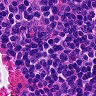
Metastatic tissue present: no